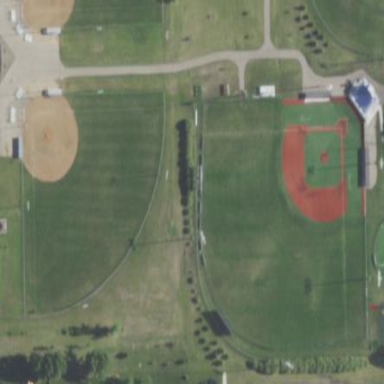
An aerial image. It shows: Softball pitch for leisure land activities.